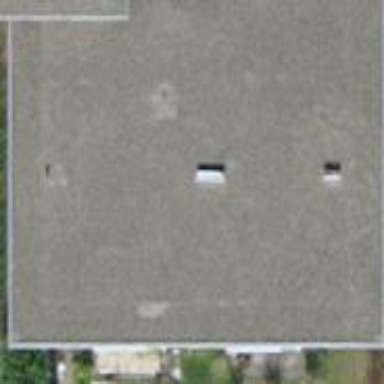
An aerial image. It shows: Flat roofed apartment building.